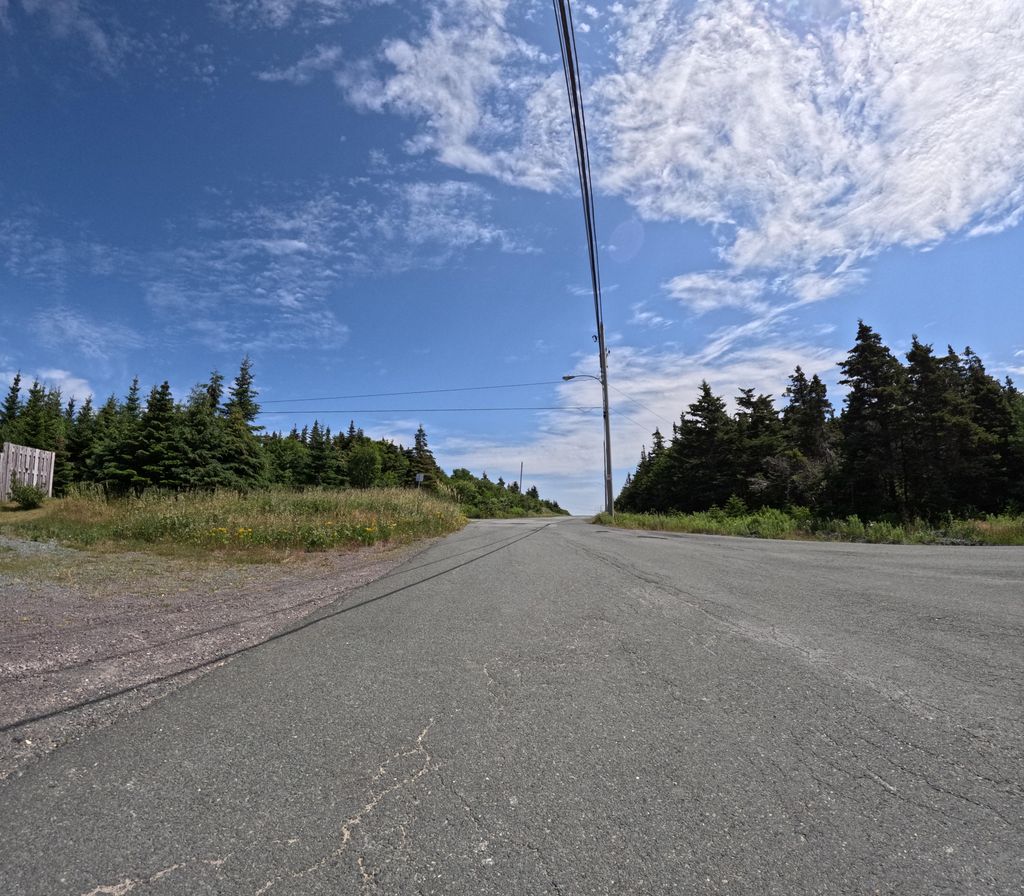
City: st_johns